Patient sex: M
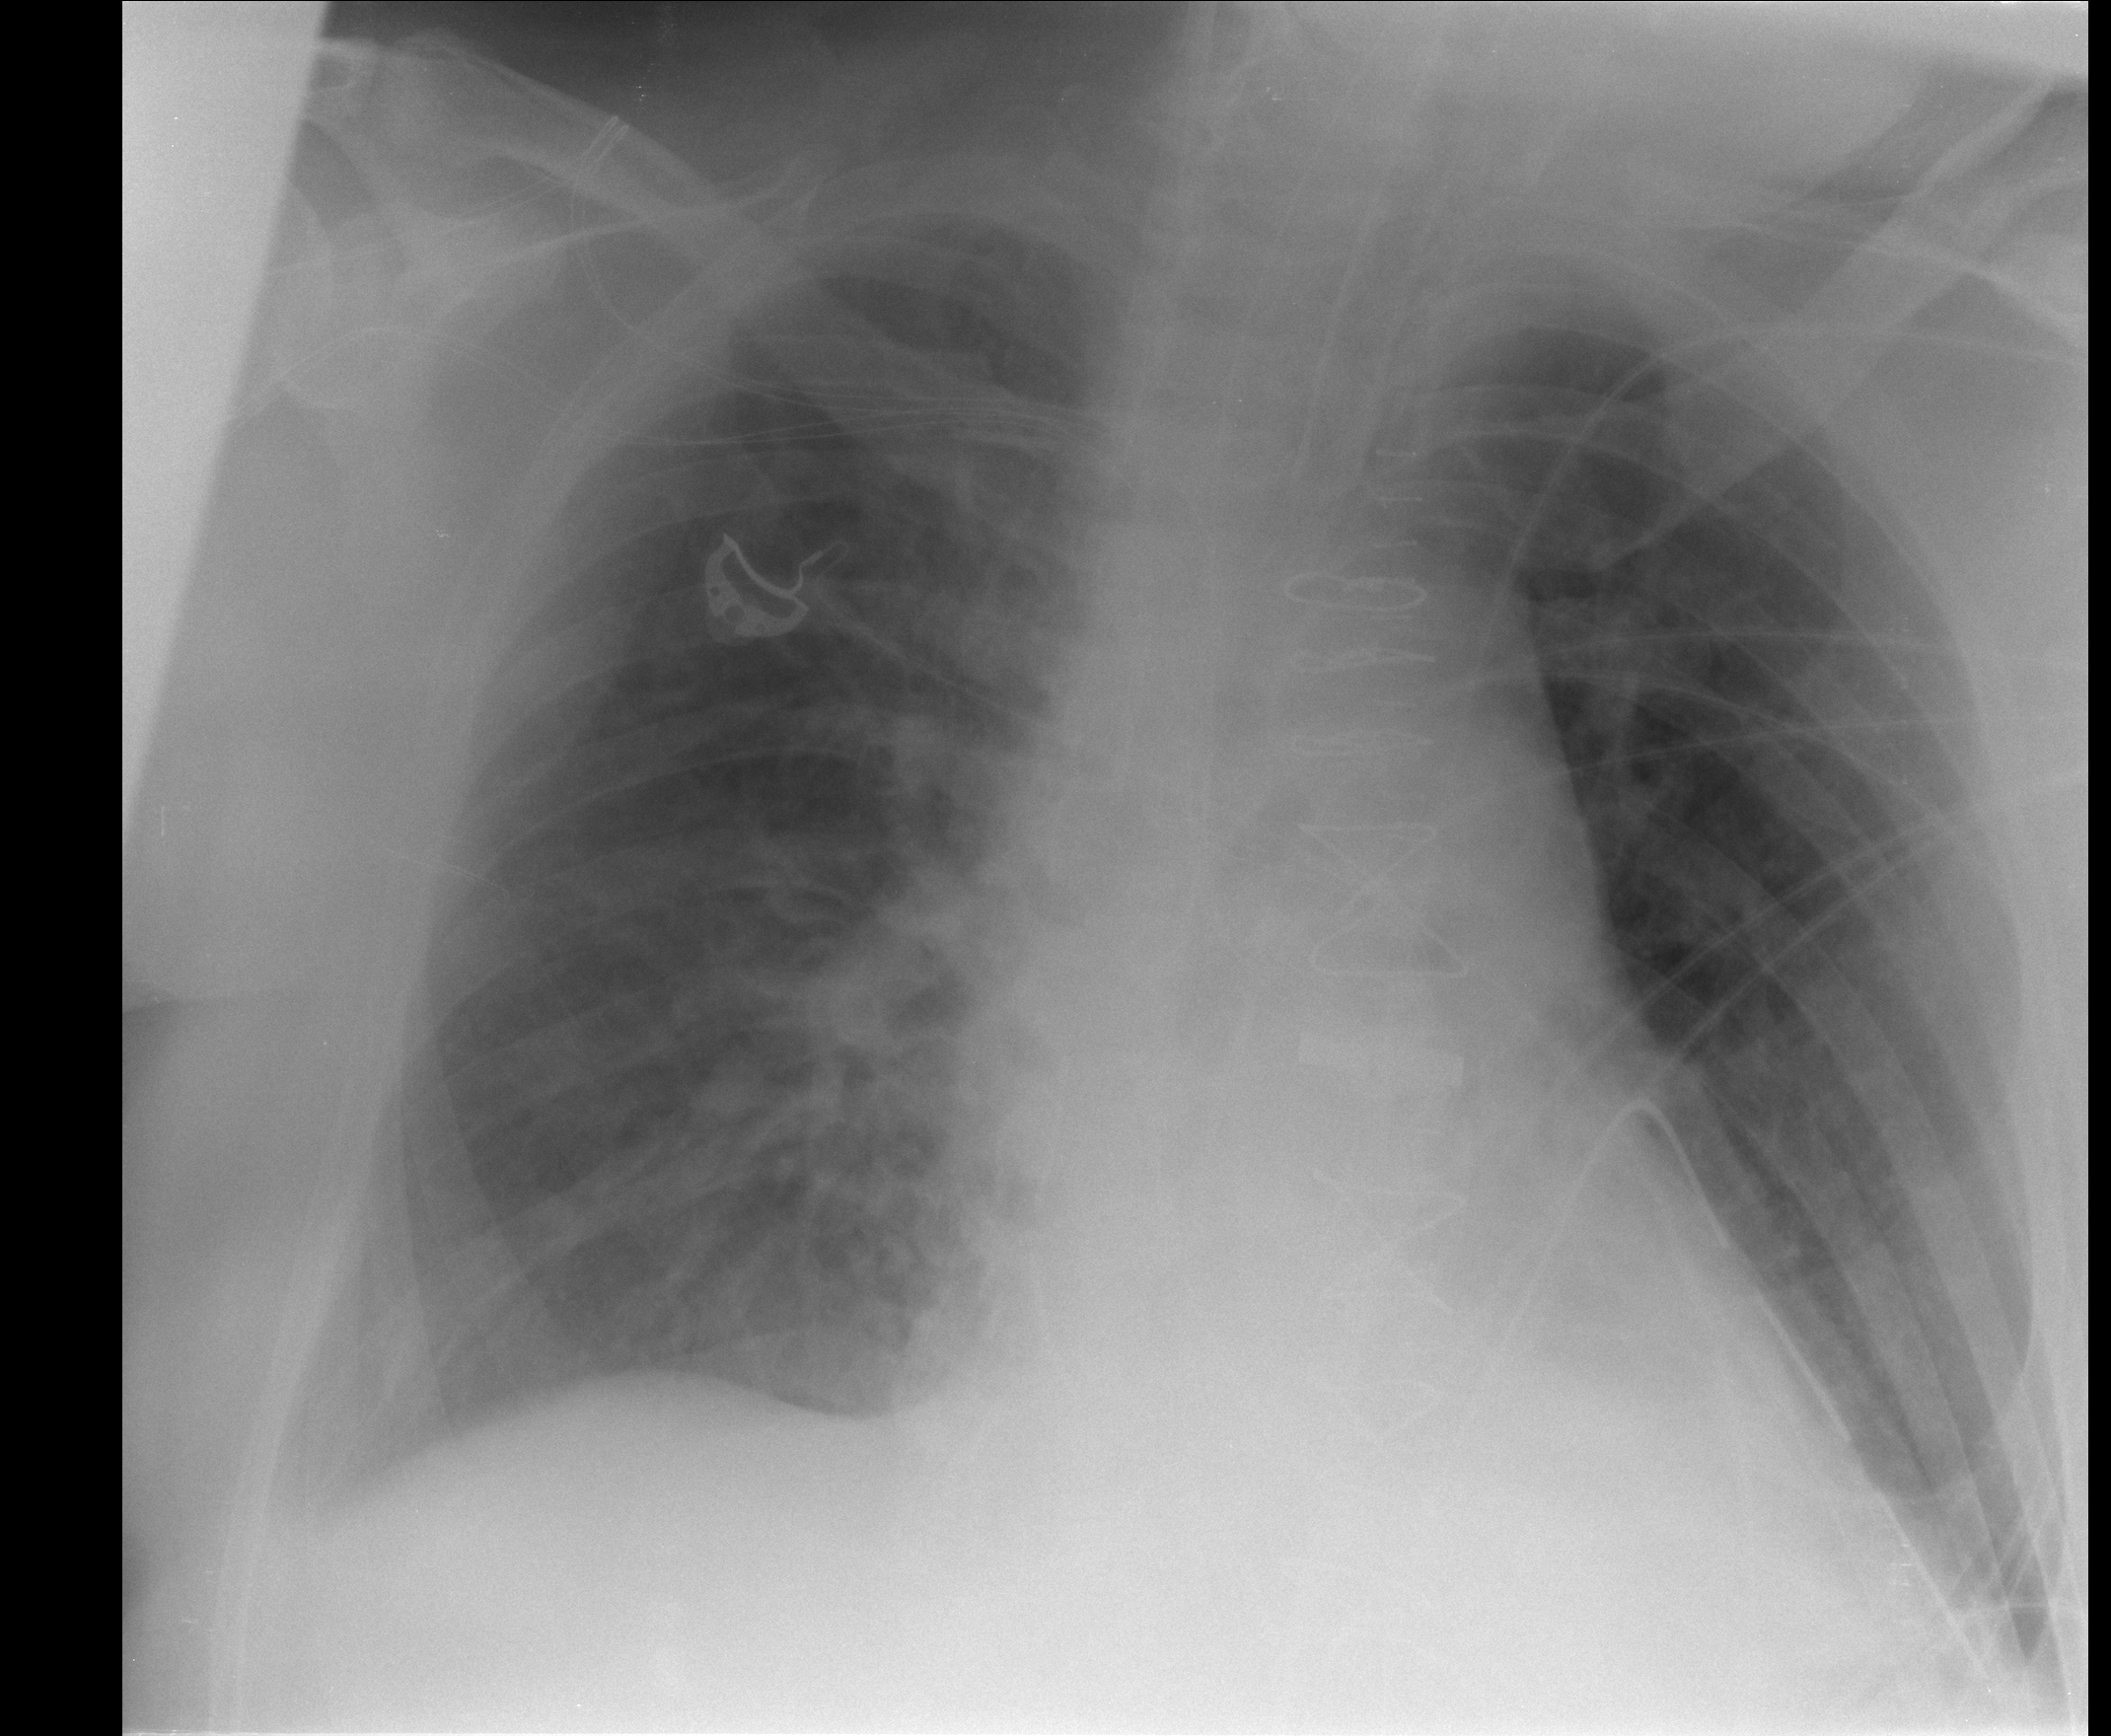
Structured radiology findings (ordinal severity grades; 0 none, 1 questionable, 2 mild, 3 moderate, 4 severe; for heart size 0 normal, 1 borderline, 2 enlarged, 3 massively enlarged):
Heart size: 0
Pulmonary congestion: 0
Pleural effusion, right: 1
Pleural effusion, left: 0
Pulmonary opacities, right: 0
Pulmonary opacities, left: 0
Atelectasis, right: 2
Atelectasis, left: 0